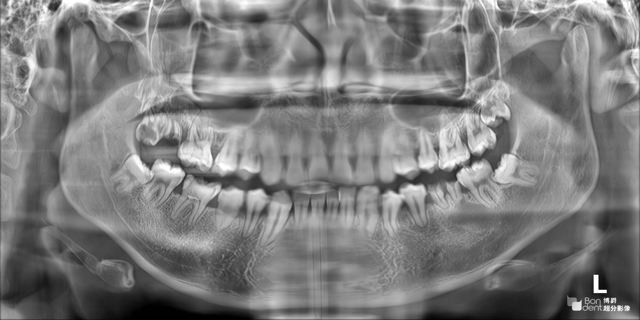
adult